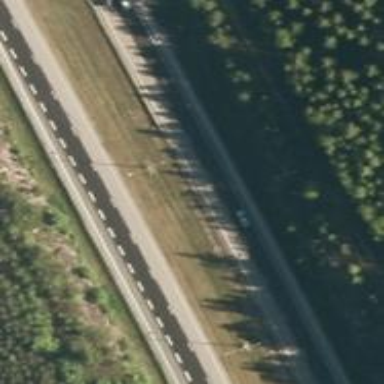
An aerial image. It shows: Asphalt motorway.